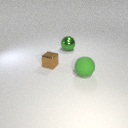
large green rubber sphere to the right of small brown metal cube